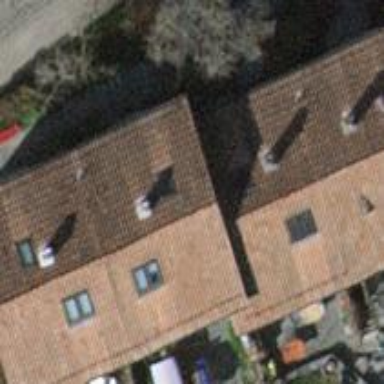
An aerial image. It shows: Beige house with gabled roof covered in orange-red roof tiles. The roof is oriented across the building.